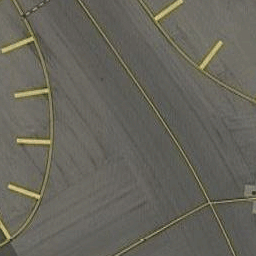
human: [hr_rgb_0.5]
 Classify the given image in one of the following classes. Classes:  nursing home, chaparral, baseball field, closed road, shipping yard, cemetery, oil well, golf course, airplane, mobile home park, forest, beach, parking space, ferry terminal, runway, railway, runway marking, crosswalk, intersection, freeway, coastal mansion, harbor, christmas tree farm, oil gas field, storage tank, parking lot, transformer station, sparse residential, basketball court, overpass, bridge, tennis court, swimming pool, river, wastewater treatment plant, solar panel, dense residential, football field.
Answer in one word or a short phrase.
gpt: runway marking